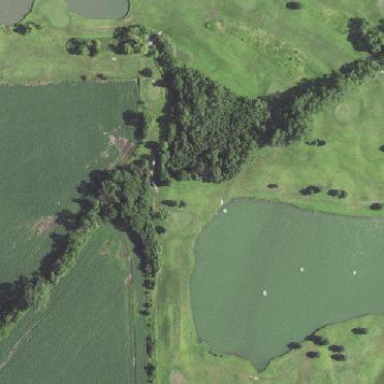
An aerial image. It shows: Golf course surrounded by greenery.